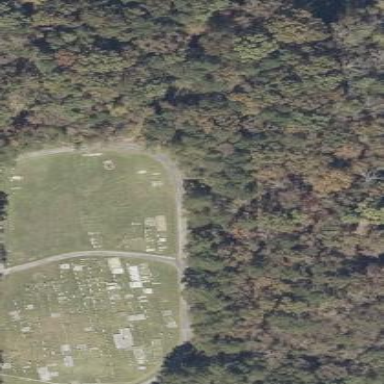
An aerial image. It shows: Cemetery.